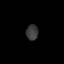
Tissue: skin
Cell type: Epithelial cells
Senescence score: 0.2418
Nuclear area (px): 183
Mean DAPI intensity: 57.962